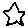
Label: star